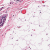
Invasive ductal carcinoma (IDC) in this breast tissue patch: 0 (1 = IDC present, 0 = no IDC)